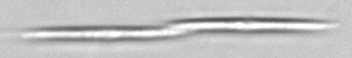
Label: Pseudo-nitzschia